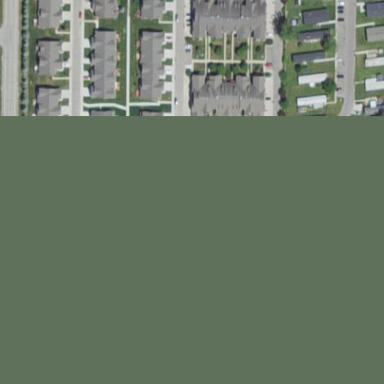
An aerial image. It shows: Condominium in residential area.